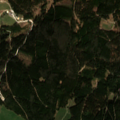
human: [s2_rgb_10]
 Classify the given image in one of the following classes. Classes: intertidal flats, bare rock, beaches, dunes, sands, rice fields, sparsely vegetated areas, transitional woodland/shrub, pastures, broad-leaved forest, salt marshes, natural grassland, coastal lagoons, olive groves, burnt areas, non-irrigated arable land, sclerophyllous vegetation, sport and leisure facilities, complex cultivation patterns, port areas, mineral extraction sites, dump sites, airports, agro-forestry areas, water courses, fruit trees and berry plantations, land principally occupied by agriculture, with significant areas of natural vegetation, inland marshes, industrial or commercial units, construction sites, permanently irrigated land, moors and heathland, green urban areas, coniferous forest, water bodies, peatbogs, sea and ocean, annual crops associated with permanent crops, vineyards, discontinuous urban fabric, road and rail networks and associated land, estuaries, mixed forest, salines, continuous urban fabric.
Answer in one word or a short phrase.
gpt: pastures, coniferous forest